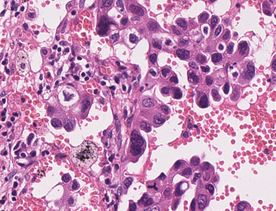
Tumor epithelial tissue: yes
Tumor-associated stroma tissue: yes
Normal tissue: no